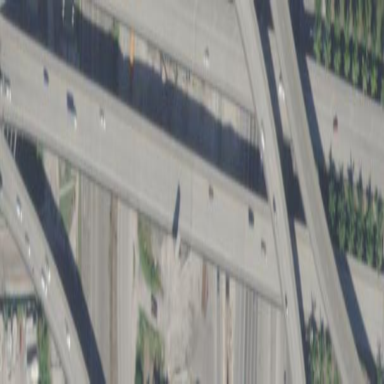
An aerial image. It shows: Man-made bridge.